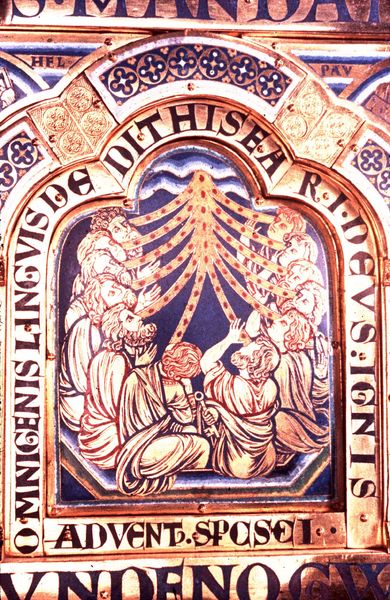
Titel: Klosterneuburger Altar
Künstler: Nikolaus von Verdun
Standort: Klosterneuburg, Augustinerchorherren-Stiftskirche Unserer Lieben Frau (EU - D)
Schlagwörter: baum, blau, gott, gruppe, himmel, mann, wasser, gelb, grün, menschen, blumen, braun, haar, mund, männer, blüten, rot, wolke, malerei, bärte, augen, rahmen, kirche, gewand, gold, haare, sitzend, schrift, wellen, bogen, münder, sprechen, detail, inschrift, foto, flammen, strahlen, sterne, text, buchstaben, volk, mosaik, beten, altar, farbfoto, jesus, fernrohr, heilige, schlüssel, erleuchtung, jünger, petrus, zungen, zwölf, geist, latein, hören, apostel, pfingsten, heiliger geist, simon, sprachen, erhalten, 12, bekommen, haar+, advent, er mschlüssel